Question:
In this table there are three colum and in need the value for of data which are lesser than code = 28,this is my query
'''
SELECT value,code,date
FROM table
order by date,vchcode
'''
but when i ad where clouse like
'''
SELECT value,code,date
FROM table
where code < 28
order by date,vchcode
'''
is only shows 2 row with code 26 and 27... i need 26,27 and 32.. and table colums are variable its not fix..
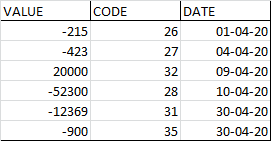
Answer: I think you wnat to take the date into account -- what you really want are all rows before the of the row with code '28'.
One method uses a subquery:
'''
SELECT t.value, t.code, t.date
FROM table t
WHERE date < (SELECT date FROM table t2 WHERE t2.code = 28)
ORDER BY t.date, t.vchcode
'''